Interaction volume radius: 5 \u00c5
Interaction volume height: 10 \u00c5
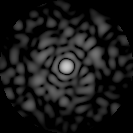
Disorder parameter: 0.8437